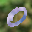
Label: 0